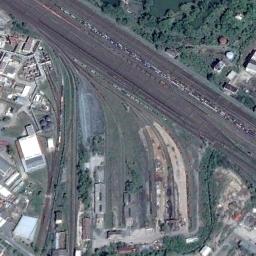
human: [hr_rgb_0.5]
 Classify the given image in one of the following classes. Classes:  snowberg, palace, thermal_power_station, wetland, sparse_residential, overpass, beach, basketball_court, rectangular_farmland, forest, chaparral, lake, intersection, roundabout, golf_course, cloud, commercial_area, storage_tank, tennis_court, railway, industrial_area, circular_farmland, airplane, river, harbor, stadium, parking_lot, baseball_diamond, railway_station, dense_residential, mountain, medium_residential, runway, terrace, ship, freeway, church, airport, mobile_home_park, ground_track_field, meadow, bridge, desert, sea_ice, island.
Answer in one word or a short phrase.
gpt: railway_station